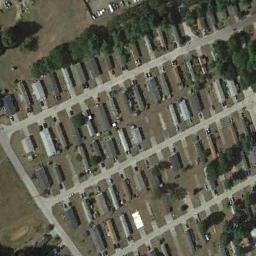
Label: mobile_home_park